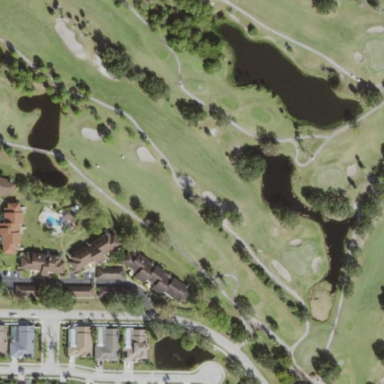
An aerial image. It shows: Golf fairway surrounded by grass.